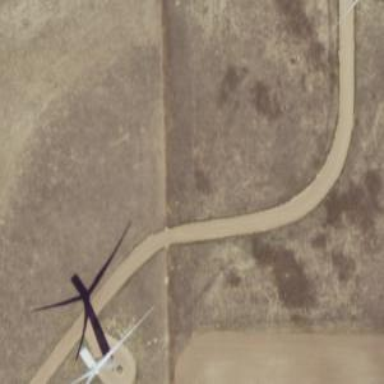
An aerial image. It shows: Road leading to wind farm area designated for service vehicles.